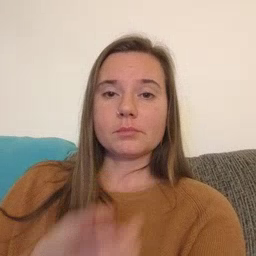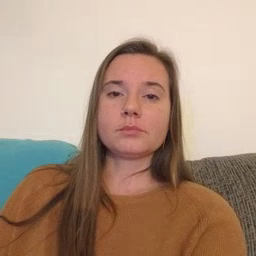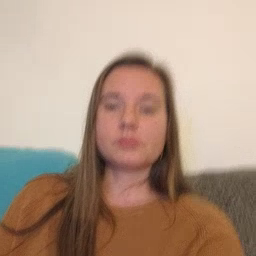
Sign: lamp